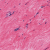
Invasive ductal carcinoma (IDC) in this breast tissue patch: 0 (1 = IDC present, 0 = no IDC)